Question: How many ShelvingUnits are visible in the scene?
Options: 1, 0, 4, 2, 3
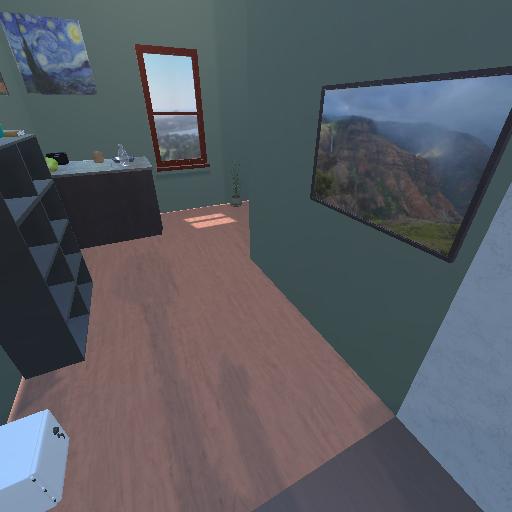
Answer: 1